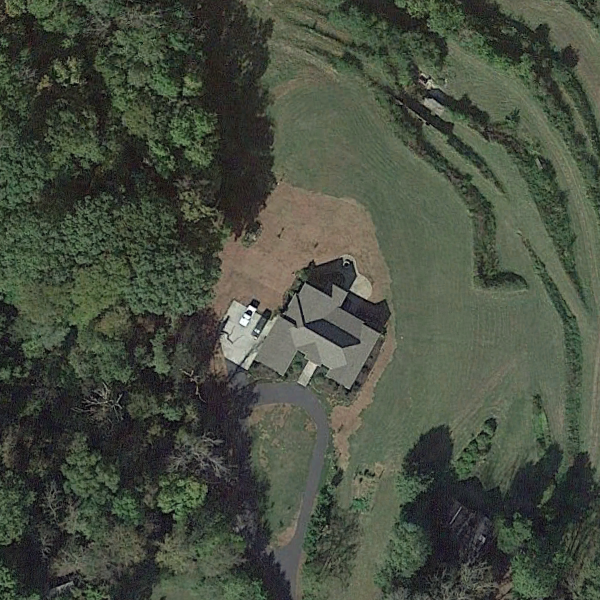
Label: SparseResidential